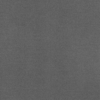
Label: dusty